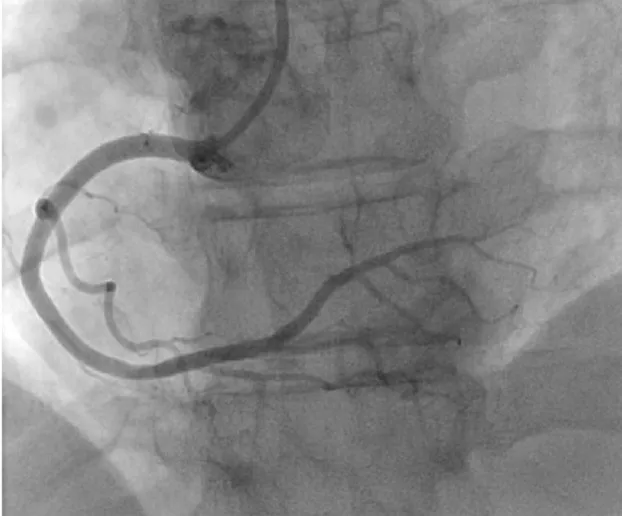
(B) Coronary angiogram showing right coronary artery circulation.
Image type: radiology (x_ray)